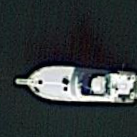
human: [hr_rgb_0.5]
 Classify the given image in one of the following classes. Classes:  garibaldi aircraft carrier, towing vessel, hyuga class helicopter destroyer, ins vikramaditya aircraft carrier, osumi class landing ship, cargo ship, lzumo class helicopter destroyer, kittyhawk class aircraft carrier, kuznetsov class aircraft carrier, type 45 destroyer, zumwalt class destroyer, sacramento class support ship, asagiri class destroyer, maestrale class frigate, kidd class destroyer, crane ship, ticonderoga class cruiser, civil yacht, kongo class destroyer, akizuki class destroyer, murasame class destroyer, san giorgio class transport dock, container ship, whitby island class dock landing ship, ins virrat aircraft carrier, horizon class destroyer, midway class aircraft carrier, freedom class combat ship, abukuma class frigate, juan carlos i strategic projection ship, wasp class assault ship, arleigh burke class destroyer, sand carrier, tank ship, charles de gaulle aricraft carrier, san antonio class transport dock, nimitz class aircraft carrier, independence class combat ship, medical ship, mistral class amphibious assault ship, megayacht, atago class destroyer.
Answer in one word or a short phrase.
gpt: Civil yacht